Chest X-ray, AP view. Patient: 49 years old, sex M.
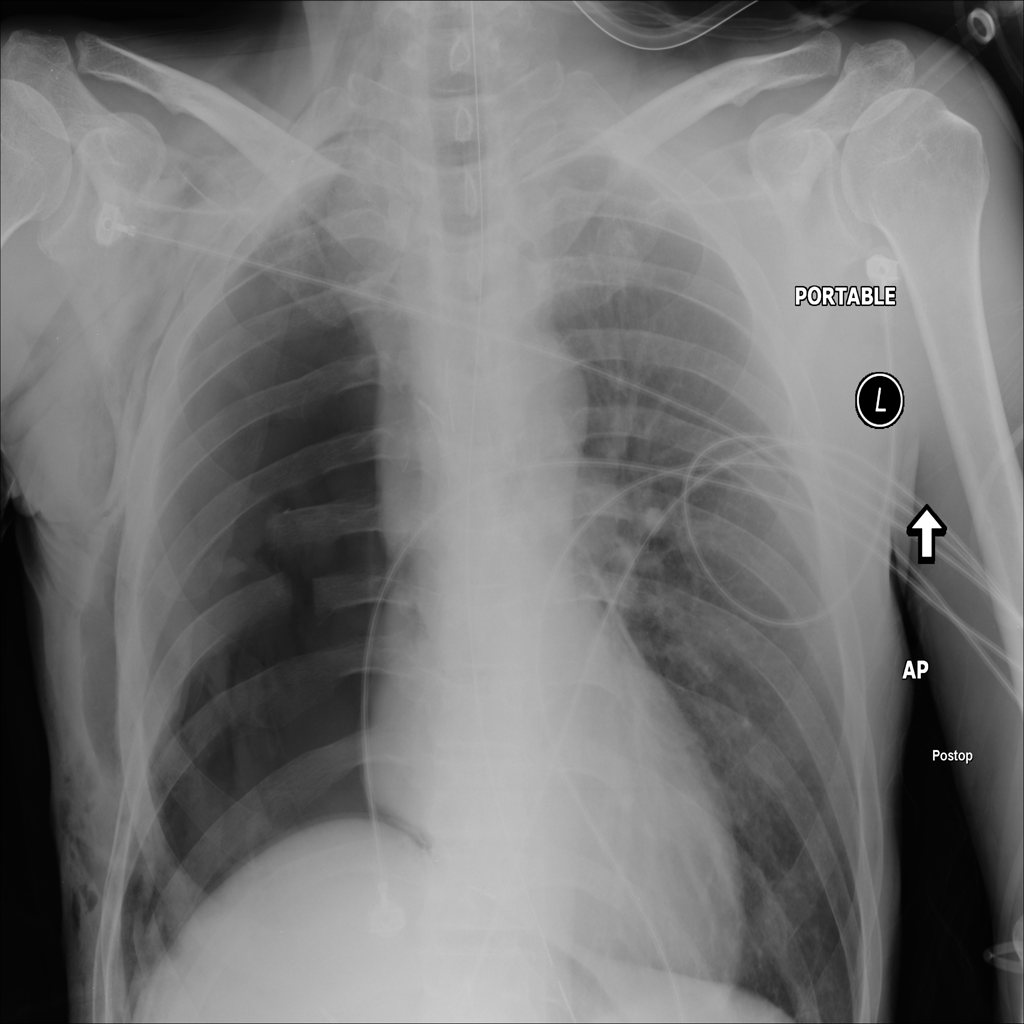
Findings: No Finding